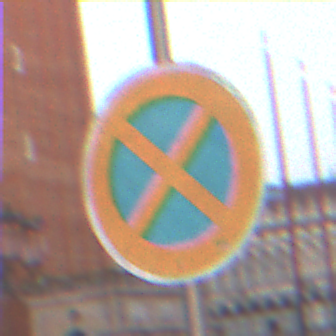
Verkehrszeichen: AbsolutesHalteverbot
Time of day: SunriseSunset
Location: Outdoor (Urban)
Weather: Clear
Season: NotSpecified
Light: Natural